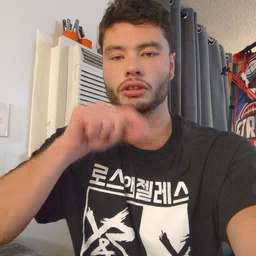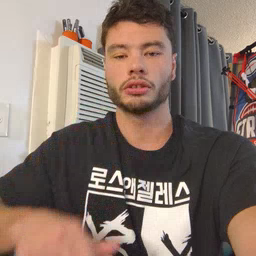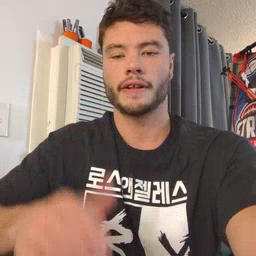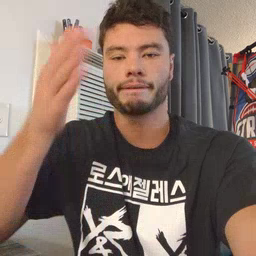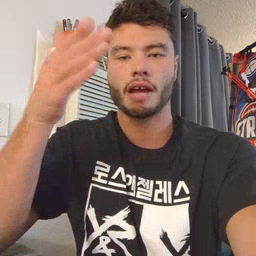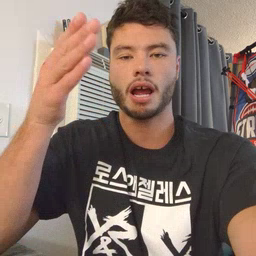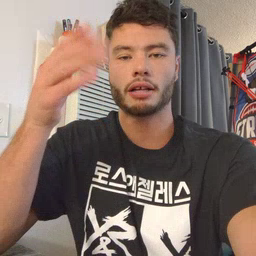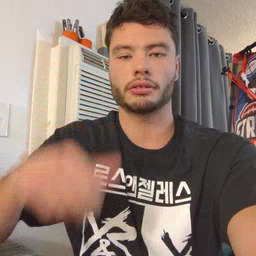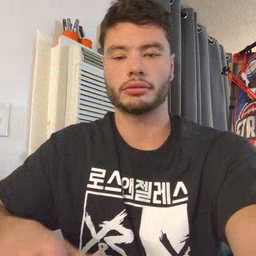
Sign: flag